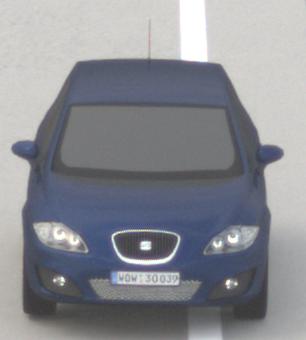
Make: SEAT
Model: Leon 1.4
Detailed model: Leon (1P)
Model produced from: 2009/04
Model produced until: 2010/08
Doors: 5
Color: blue
Road condition: dry road
Daytime: midday
Contrast: low contrast